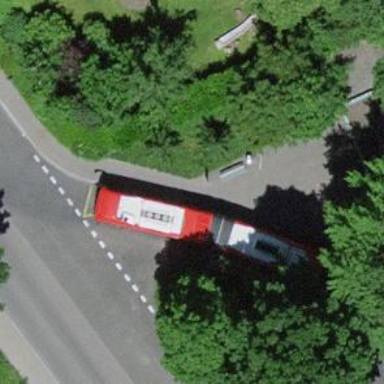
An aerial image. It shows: Bus stop with designated stop position for public transport.